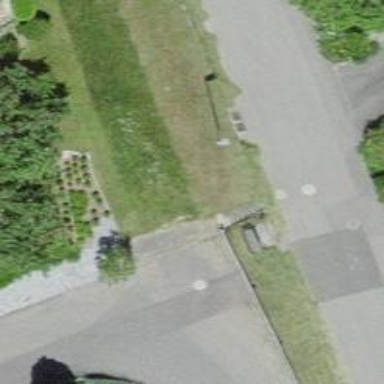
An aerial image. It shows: Concrete steps.